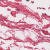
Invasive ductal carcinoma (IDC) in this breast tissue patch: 0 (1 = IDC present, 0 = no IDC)